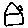
Label: house